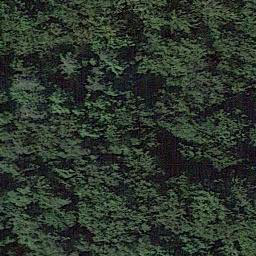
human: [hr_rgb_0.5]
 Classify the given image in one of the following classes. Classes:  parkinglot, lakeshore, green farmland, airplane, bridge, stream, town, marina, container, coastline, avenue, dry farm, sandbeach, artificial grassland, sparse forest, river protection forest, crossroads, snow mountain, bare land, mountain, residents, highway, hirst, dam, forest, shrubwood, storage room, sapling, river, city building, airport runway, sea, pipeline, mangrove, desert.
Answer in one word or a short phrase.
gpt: forest